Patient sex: M
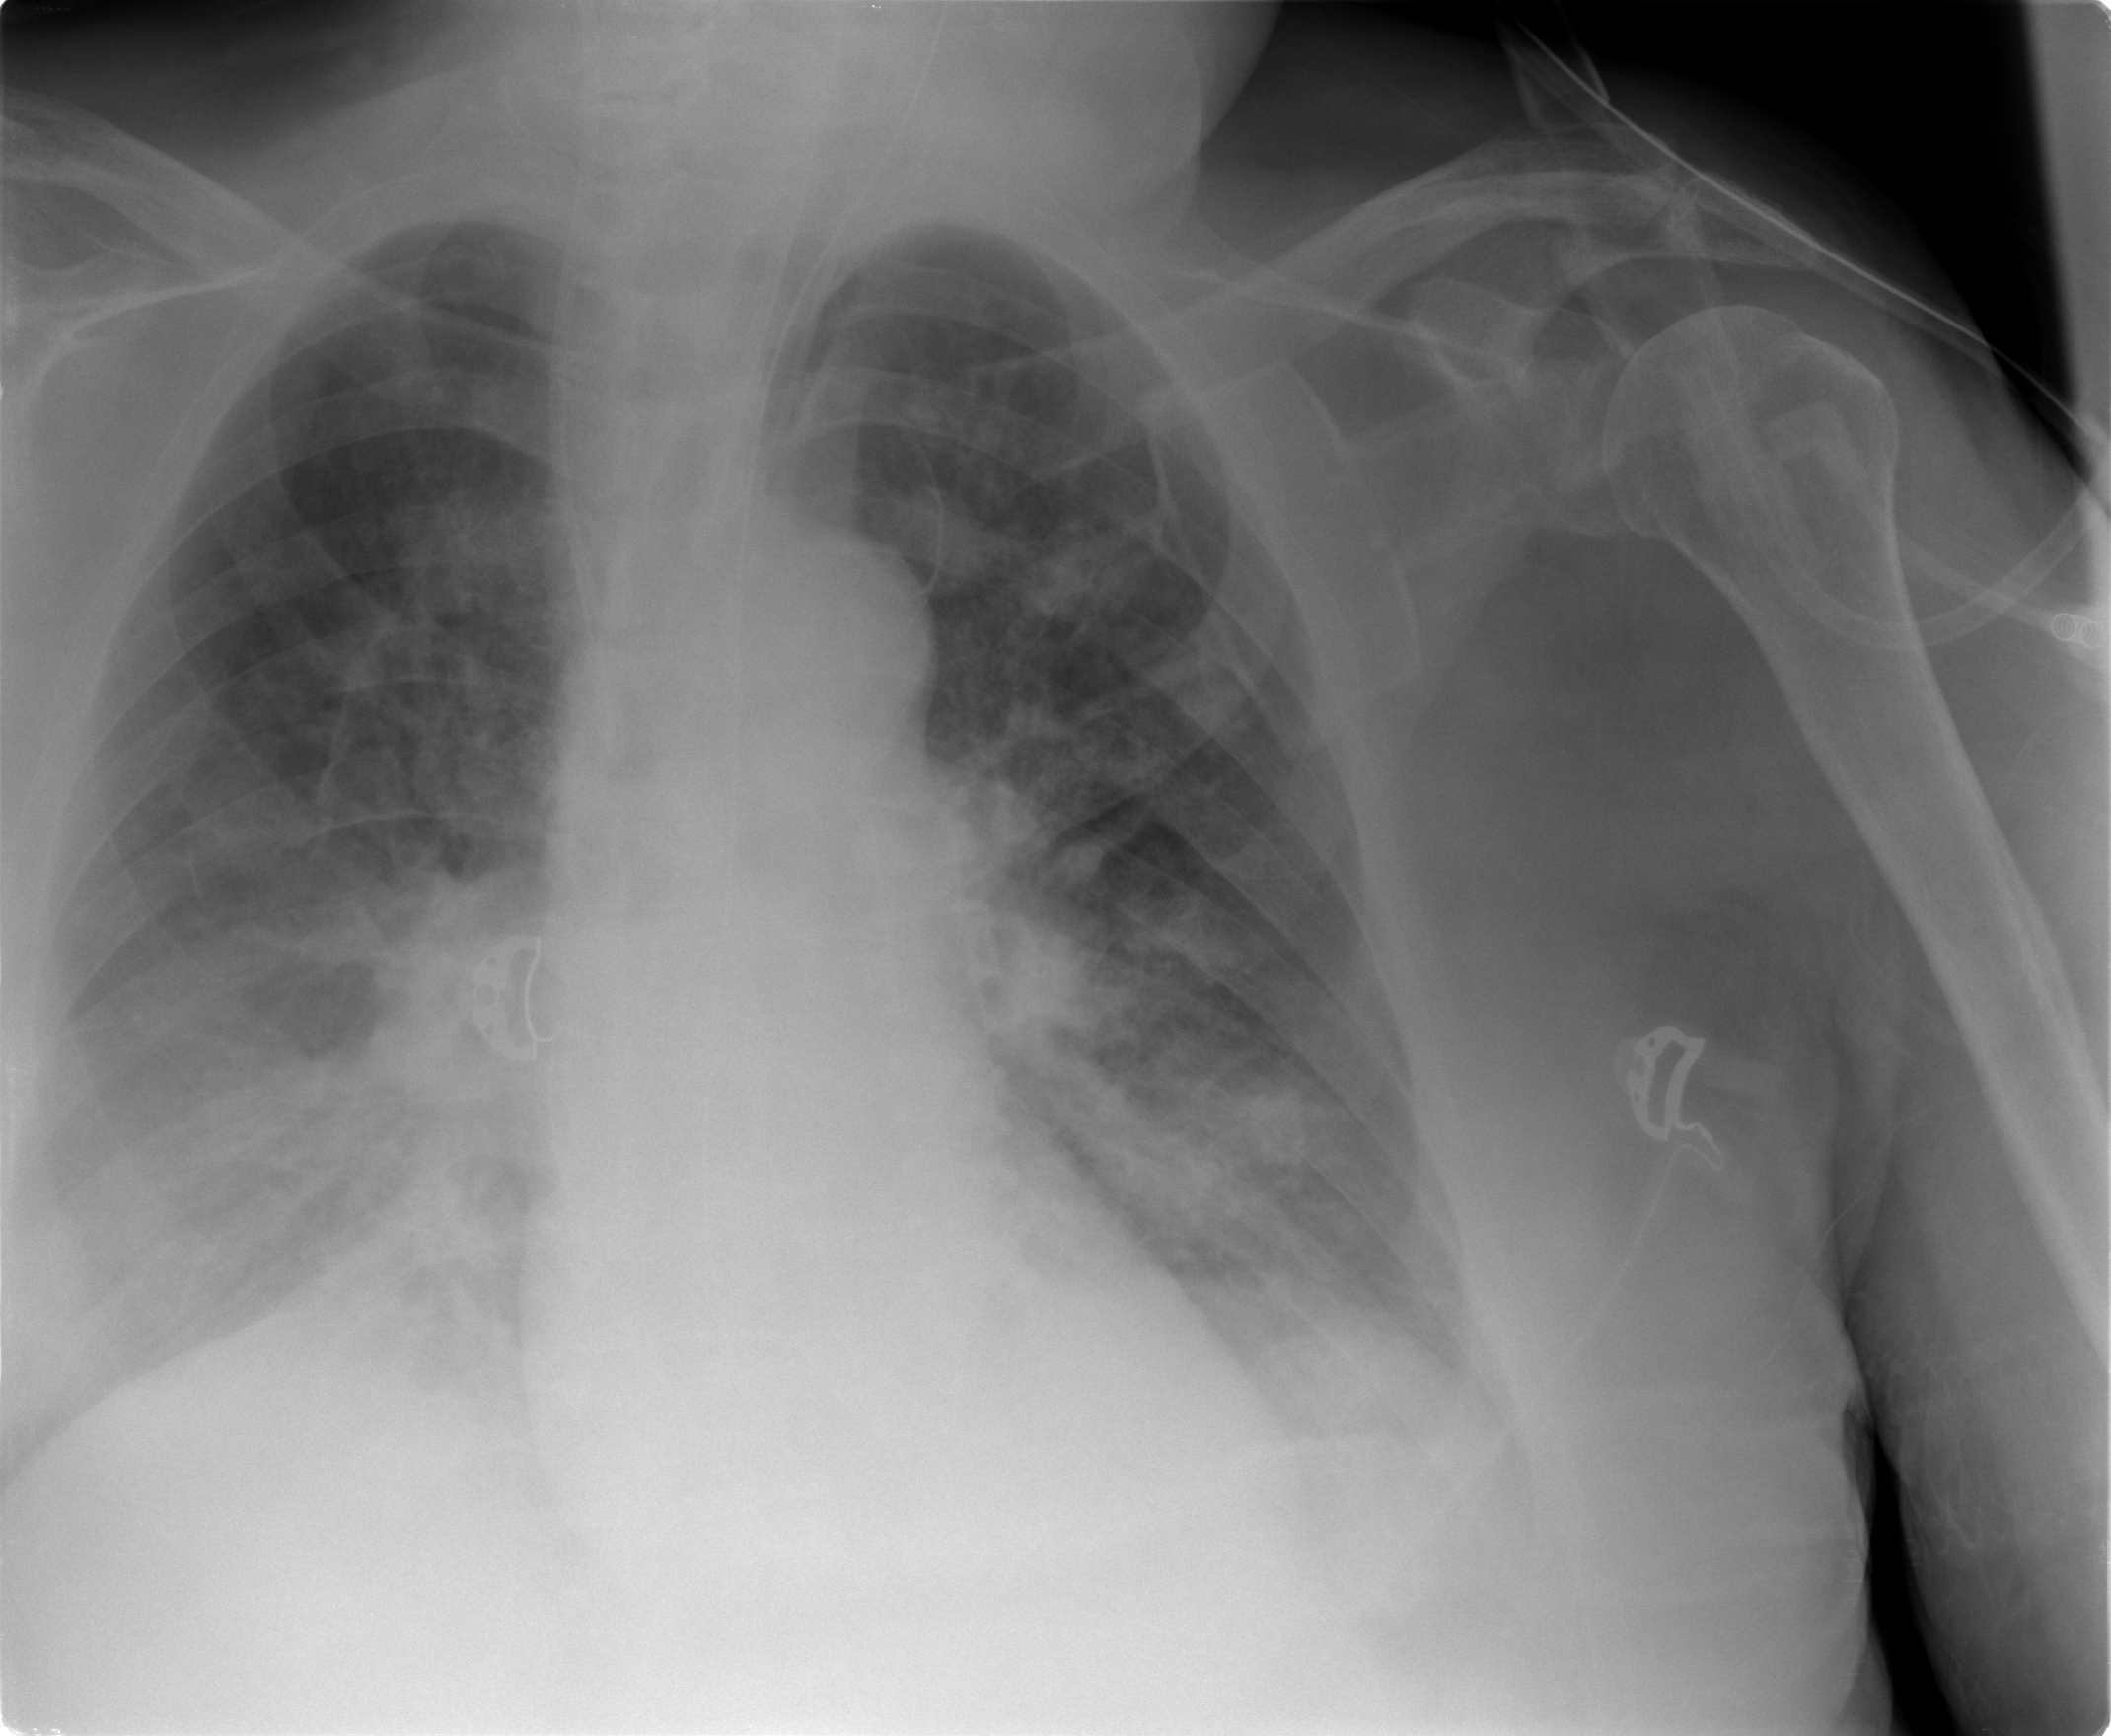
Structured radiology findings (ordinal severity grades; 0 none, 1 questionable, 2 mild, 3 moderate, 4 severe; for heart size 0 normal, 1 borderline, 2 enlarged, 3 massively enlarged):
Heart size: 0
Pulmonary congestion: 2
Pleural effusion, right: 1
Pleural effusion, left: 0
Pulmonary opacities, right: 1
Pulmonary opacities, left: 1
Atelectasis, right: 2
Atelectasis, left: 2